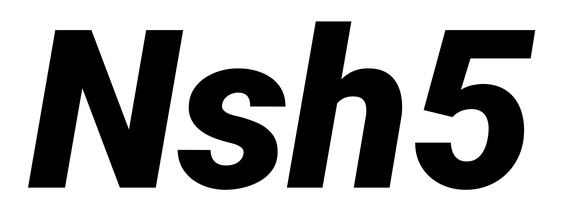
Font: Roboto-Italic_Black_Italic